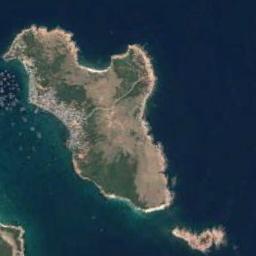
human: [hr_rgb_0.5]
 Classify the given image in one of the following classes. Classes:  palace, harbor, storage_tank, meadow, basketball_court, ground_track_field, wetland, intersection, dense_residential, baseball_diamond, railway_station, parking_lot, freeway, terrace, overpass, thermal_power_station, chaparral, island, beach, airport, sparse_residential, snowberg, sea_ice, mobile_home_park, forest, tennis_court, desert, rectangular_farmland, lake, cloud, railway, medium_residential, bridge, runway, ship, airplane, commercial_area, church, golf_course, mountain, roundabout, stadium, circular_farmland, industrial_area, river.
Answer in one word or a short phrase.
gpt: island